Current action and preconditions to check: trajectory_clear

Your task: For each precondition in the list above, predict whether it will hold at this action.

Consider the current scene as observed from the mobile robot's camera, and analyze the predicted future states of all dynamic agents (e.g., people, animals, vehicles, or any moving entities) within the NEXT SECOND.

IMPORTANT: Only answer "very likely" if you are absolutely certain—based on strong, clear evidence—that a dynamic agent will violate the precondition in the predicted future state. Do NOT answer "very likely" for unlikely, ambiguous, or low-probability risks.

Ask yourself for each precondition: Is there a high probability, with clear and convincing evidence, that the predicted future states of any dynamic agent will interfere with the predicted future state of the currently executing action within the NEXT SECOND, causing that precondition to fail?

Assess the risk level based on these predictions. Use "likely" or "very likely" if motions create a clear risk of interference.

Use "neutral" or "improbable" if agents are nearby but their predicted paths are clearly diverging or non-conflicting.

Failure Risk Categories: "very improbable", "improbable", "neutral", "likely", "very likely"

Answer Format: Output ONLY the probability_of_failure value from these categories: "very improbable", "improbable", "neutral", "likely", "very likely"

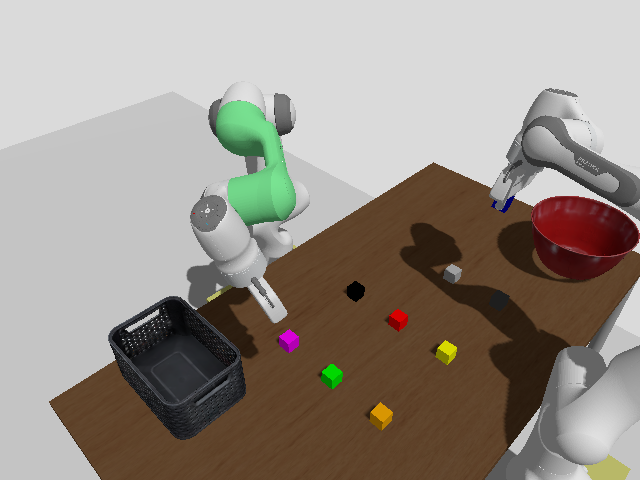

Answer: very improbable